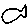
Label: fish